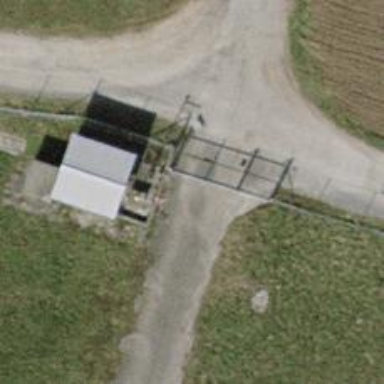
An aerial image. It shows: Gate.